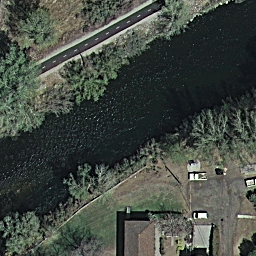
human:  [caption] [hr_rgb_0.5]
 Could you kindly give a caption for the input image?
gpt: It is a river with black water and a road on one bank of the river .

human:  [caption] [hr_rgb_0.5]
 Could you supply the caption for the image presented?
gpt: A river with a road on one bank and some houses on the other side .

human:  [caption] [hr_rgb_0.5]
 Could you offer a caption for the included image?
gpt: Some houses on one bank of a river with a road on the other side .

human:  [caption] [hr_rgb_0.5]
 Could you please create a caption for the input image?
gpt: Some houses with plants on one bank of a river with a road on the other side .

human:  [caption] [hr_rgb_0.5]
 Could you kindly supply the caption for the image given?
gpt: A river with black water go through the area with some houses on one bank and a road on the other side .